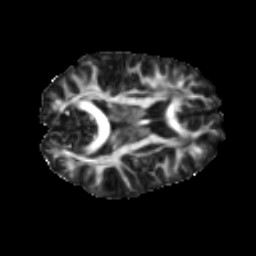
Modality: FA
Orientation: axial
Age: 23
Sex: female
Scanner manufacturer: ge
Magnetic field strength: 3 T
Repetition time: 7.8 s
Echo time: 0.0606 s